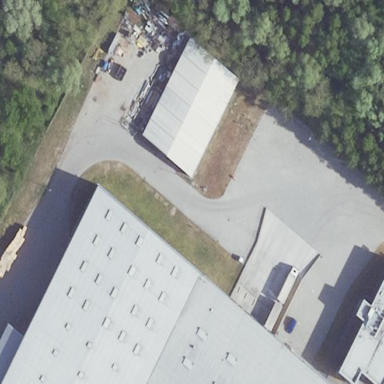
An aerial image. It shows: Warehouse building.